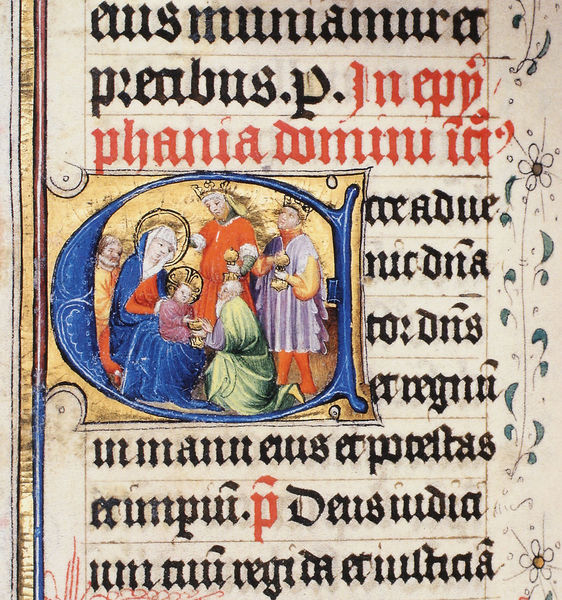
Titel: Hoya - Missale
Künstler: Meister des Zweder van Culemborg
Standort: Herstellungsort: Utrecht (EU - NL)
Institution: Münster, Universitäts- und Landesbibliothek
Schlagwörter: blau, ausschnitt, bibel, gold, schrift, figuren, könig, detail, buch, illustration, text, initiale, buchseite, könige, maria, madonna, anbetung, miniatur, goldgrund, latein, jesus, jesuskind, madonna mit kind, book, buchmalerei, inkunabel, mary, anbetung der könige, bible, page, monogram, words, christmas, a, nativity, illuminated, wise men, magi, epiphany